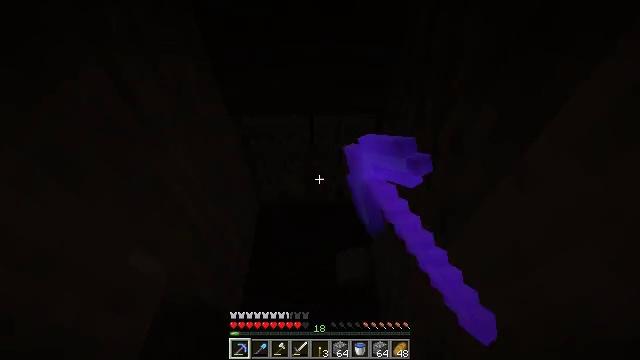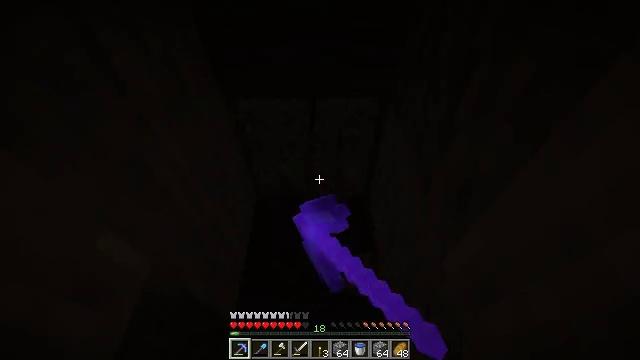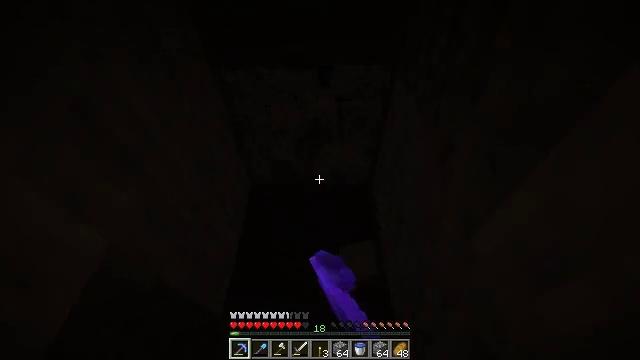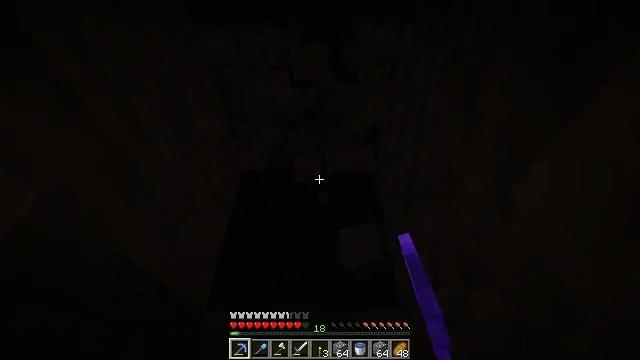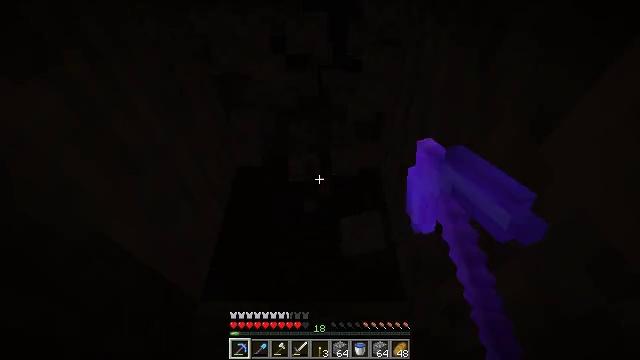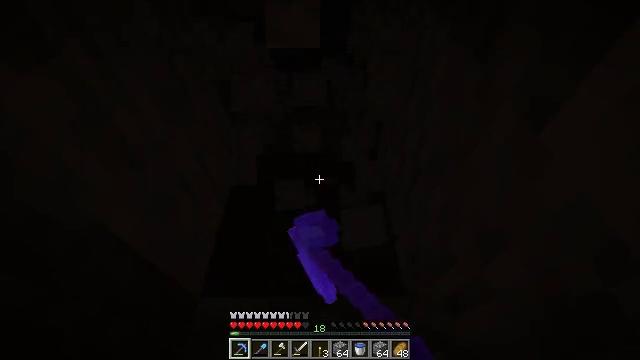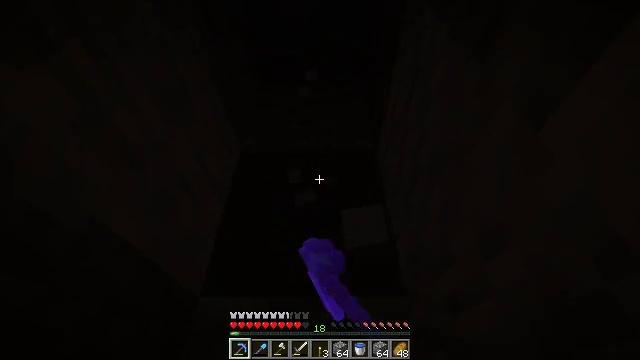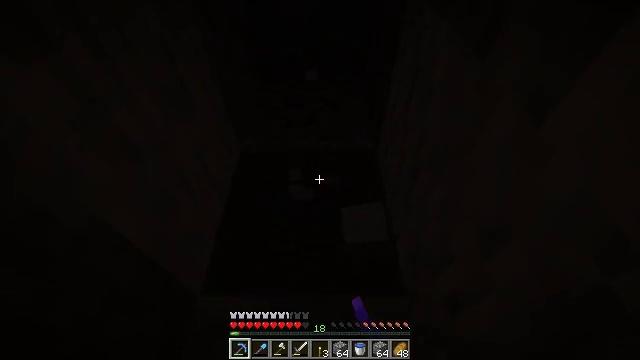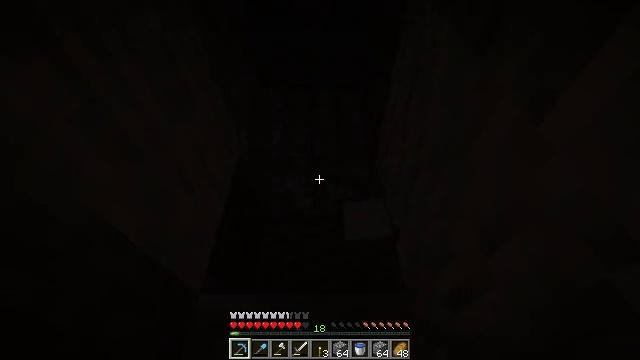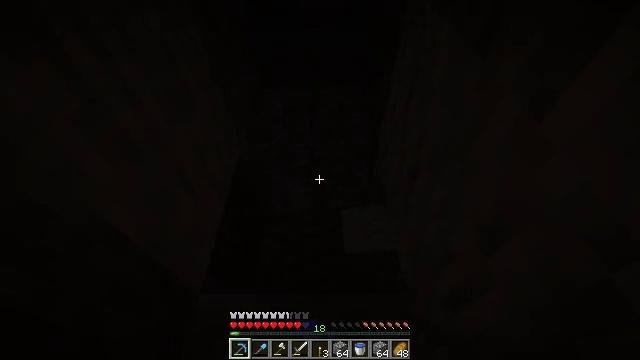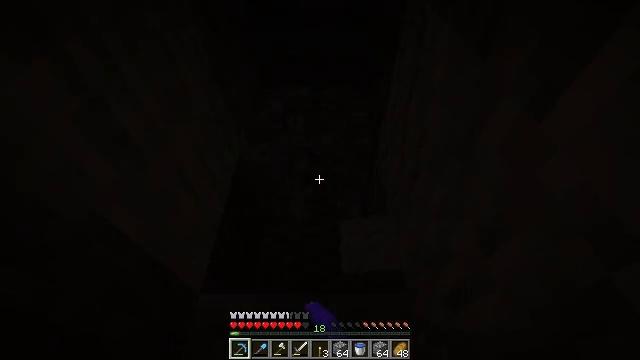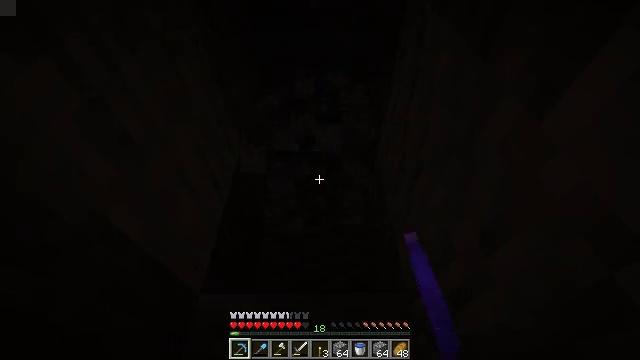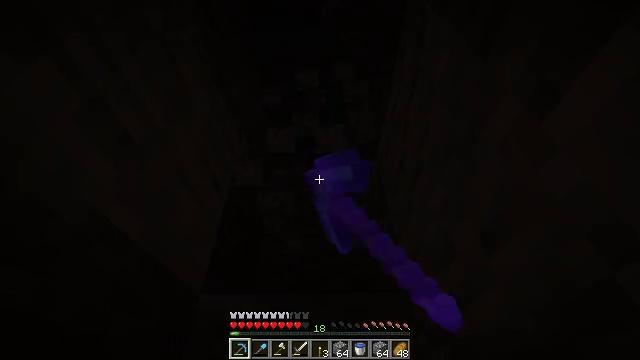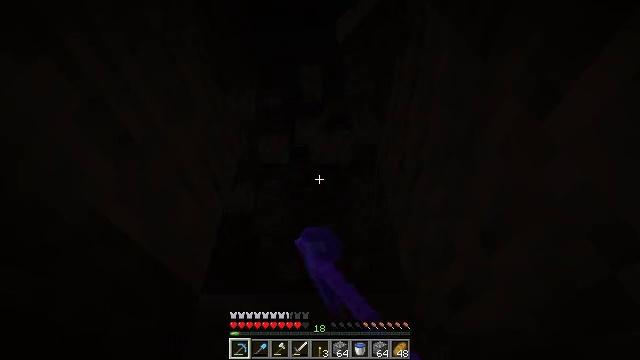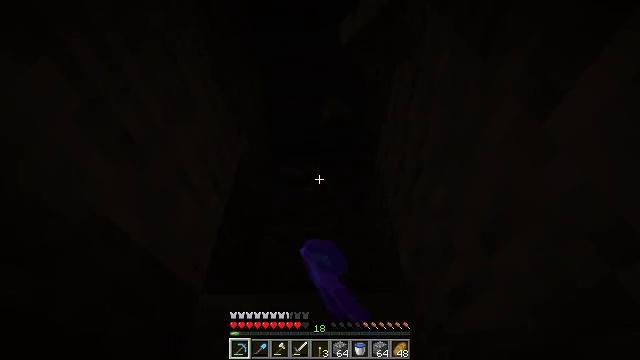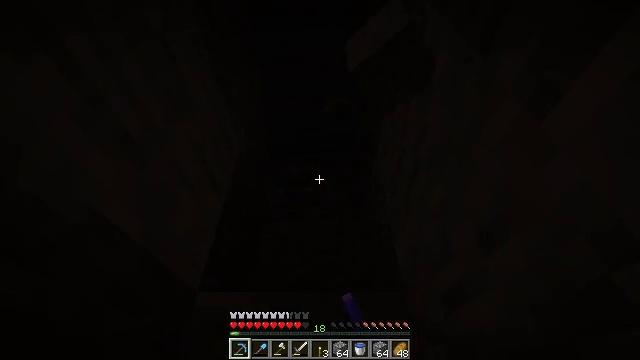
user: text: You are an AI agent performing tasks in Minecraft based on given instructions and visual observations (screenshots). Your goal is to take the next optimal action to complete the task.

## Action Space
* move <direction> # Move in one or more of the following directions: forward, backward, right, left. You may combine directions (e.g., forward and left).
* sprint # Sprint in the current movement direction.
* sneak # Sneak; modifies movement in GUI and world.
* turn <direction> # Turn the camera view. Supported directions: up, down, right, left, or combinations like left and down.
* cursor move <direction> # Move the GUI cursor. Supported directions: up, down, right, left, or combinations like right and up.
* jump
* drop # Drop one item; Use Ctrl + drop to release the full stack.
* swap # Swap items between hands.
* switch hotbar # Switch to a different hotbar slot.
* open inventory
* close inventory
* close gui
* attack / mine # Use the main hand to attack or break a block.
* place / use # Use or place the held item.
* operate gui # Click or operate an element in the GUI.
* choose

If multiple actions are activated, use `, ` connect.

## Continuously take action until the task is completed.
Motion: motion action
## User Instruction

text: Break the andesite to collect it.
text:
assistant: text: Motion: move forward, attack / mine
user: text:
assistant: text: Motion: move forward, attack / mine
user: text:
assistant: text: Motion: move forward, attack / mine
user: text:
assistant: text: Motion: move forward, attack / mine
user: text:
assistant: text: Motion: move forward, attack / mine
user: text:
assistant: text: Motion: move forward, attack / mine
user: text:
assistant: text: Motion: move forward, attack / mine
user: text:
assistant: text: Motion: move forward, attack / mine
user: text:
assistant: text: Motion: move forward, attack / mine
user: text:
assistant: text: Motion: move forward, attack / mine
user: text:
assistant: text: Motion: move forward, attack / mine
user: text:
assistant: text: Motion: move forward, attack / mine
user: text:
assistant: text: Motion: move forward, attack / mine
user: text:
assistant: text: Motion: move forward, attack / mine
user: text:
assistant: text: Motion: move forward, attack / mine
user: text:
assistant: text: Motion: move forward, attack / mine
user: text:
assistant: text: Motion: move forward, attack / mine
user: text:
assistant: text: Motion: move forward, attack / mine
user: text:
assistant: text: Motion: move forward, attack / mine
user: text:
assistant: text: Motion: move forward, attack / mine
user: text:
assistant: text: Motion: attack / mine